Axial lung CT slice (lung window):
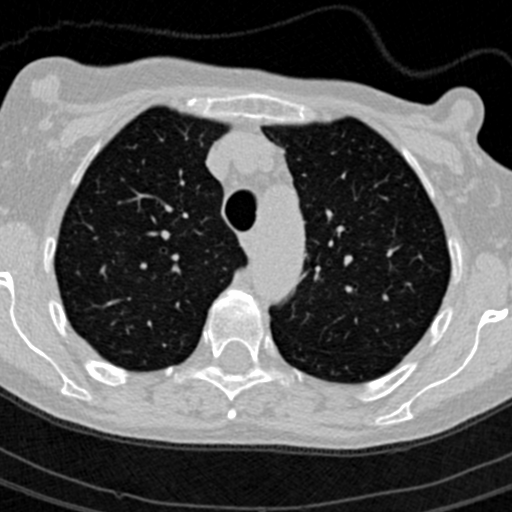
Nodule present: no